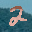
Label: 2